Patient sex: M
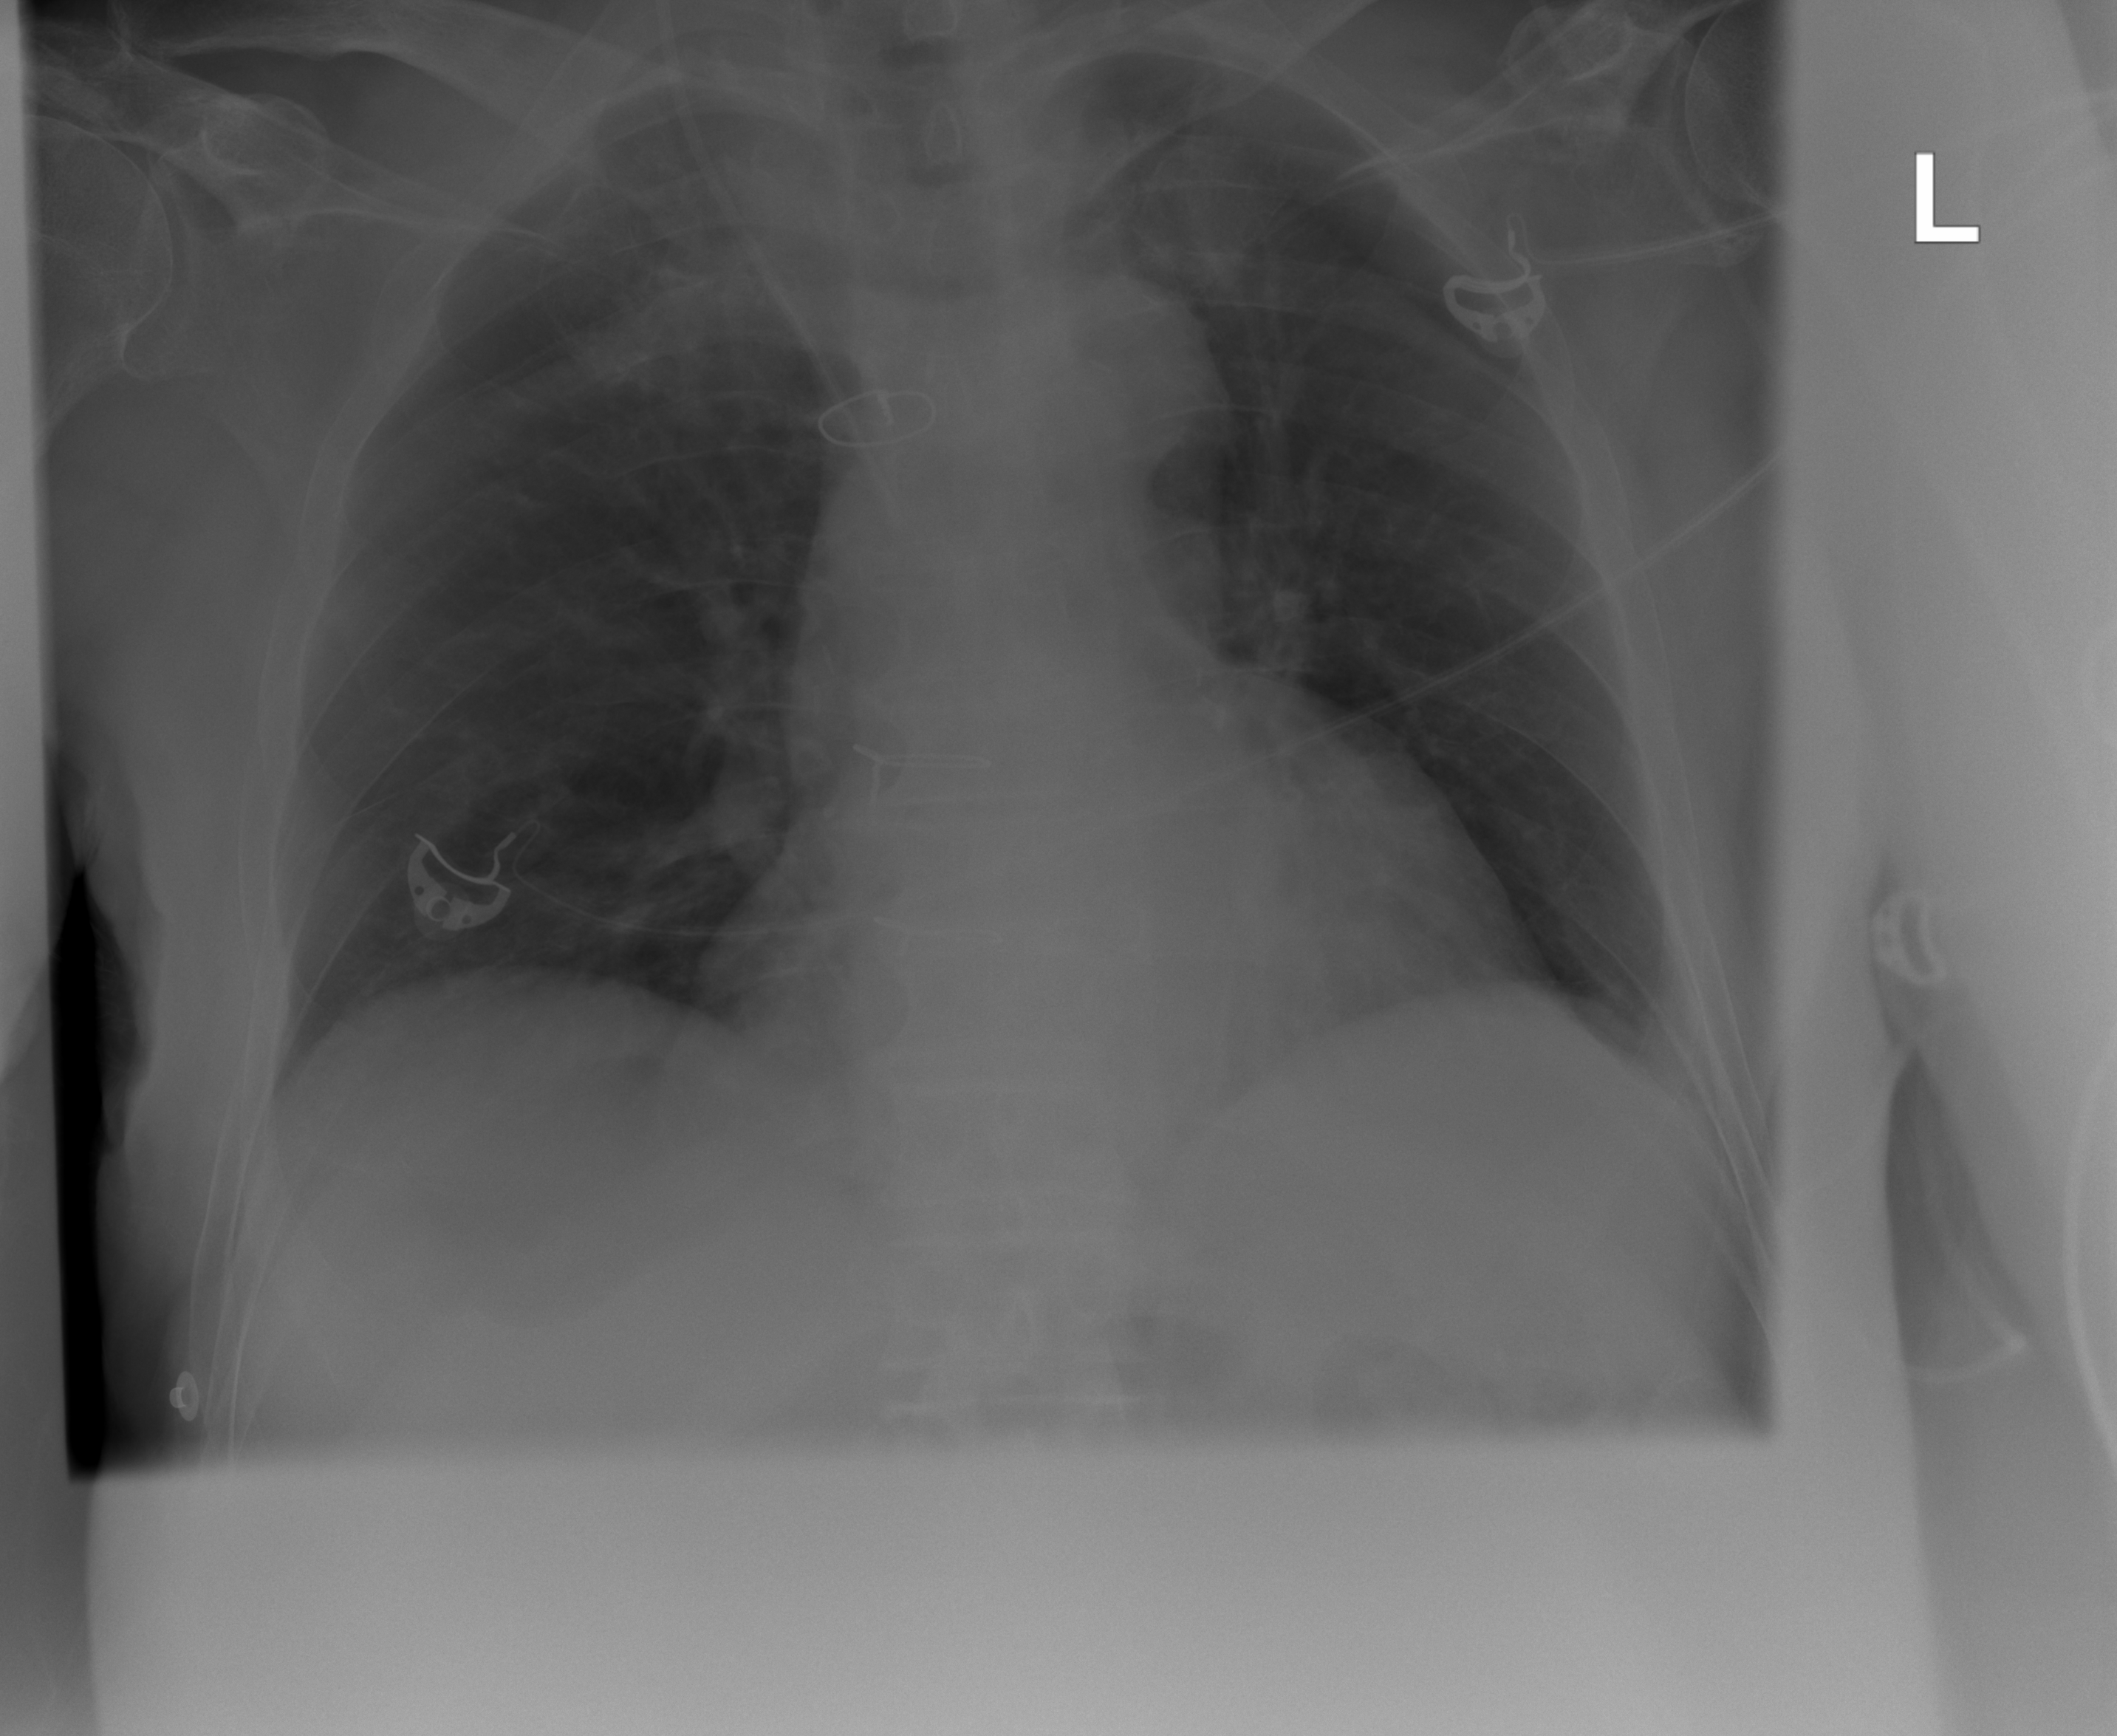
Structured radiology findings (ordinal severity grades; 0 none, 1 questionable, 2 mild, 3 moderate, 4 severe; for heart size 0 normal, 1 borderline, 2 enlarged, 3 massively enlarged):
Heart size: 2
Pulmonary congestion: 2
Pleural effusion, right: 0
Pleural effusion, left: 2
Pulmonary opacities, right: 0
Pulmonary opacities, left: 0
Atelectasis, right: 2
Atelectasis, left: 0